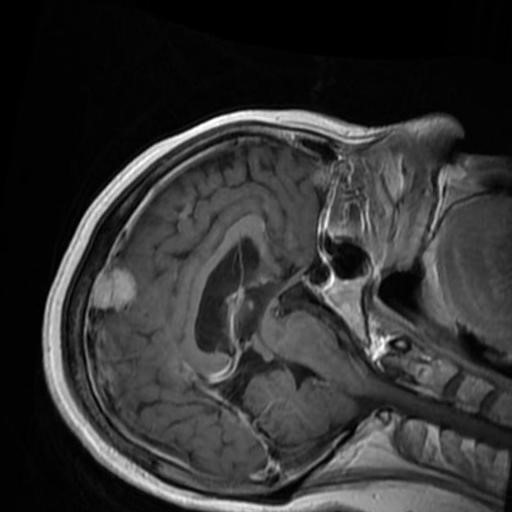
Label: brain_menin